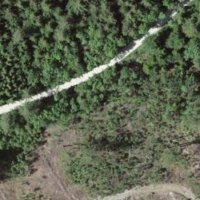
EUNIS habitat code: 41
Species observed at this site:
Cardamine heptaphylla
Melittis melissophyllum